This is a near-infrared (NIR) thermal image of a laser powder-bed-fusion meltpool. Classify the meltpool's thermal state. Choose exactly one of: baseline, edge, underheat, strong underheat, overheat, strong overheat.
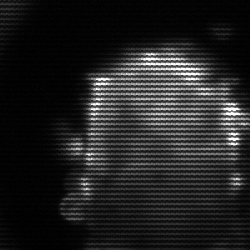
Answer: baseline